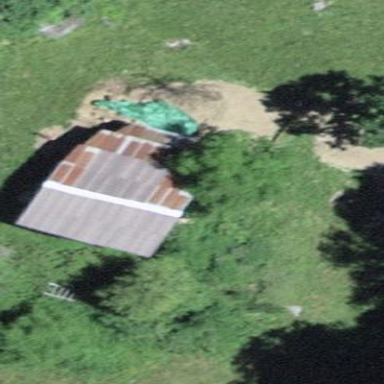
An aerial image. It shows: Cabin.